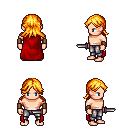
a pixel art fantasy rpg character, male body template, human, light skin, red cape, metal pants, light blonde loose hair, leather bracers, dagger, four views (front, back, left, right), 2x2 character sprite sheet, small pixel art, hard edges, no anti-aliasing